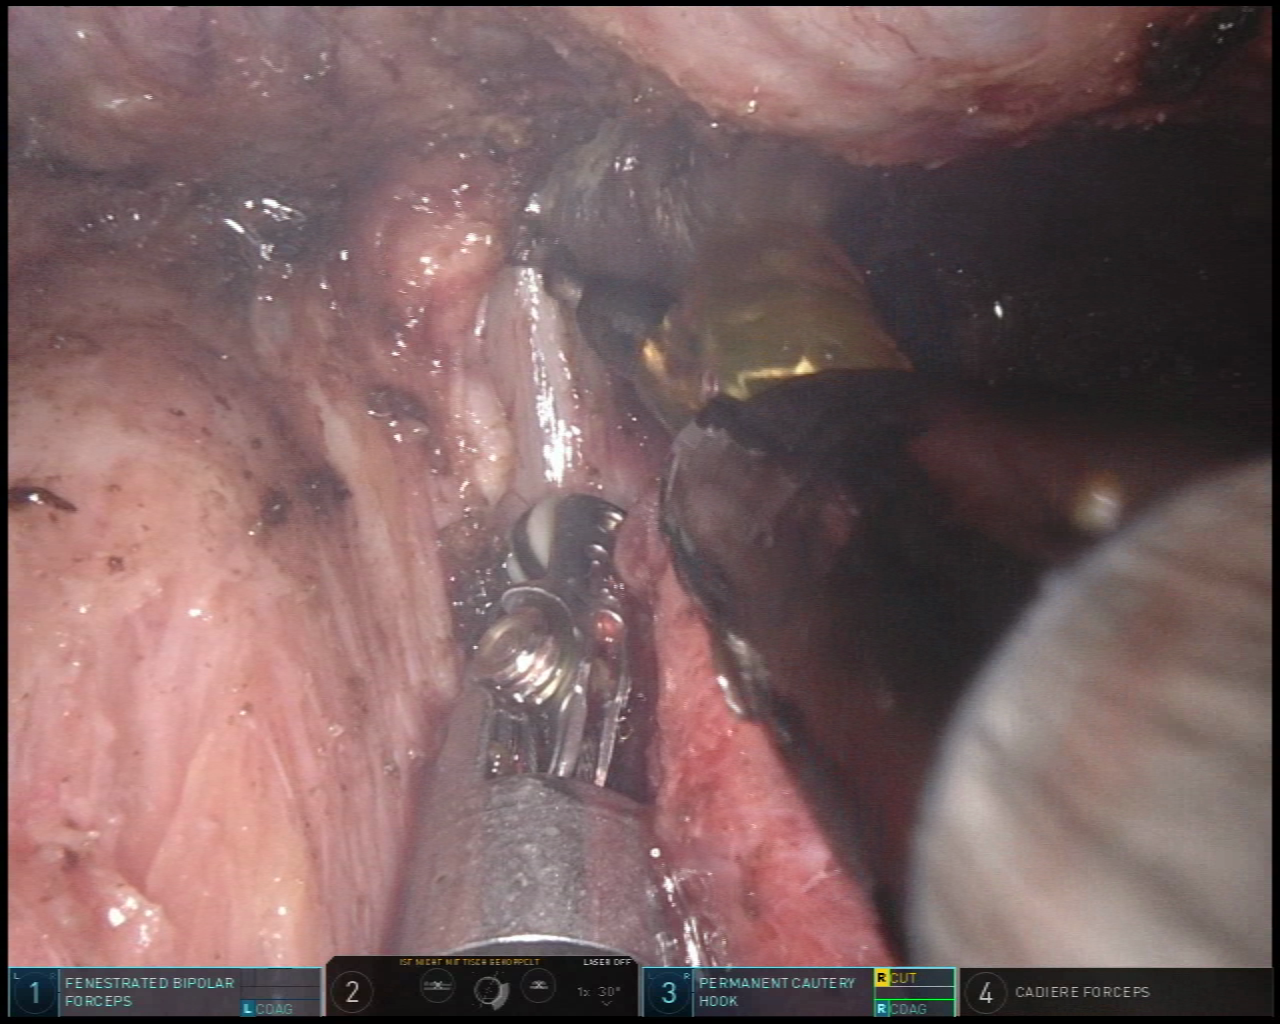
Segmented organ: vesicular_glands
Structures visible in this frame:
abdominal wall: no
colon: no
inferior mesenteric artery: no
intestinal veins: no
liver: no
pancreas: no
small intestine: no
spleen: no
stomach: no
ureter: no
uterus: no
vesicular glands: yes